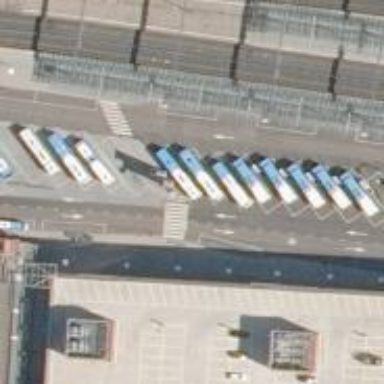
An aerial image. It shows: Bus station.